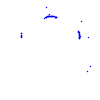
Particle: kaon